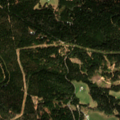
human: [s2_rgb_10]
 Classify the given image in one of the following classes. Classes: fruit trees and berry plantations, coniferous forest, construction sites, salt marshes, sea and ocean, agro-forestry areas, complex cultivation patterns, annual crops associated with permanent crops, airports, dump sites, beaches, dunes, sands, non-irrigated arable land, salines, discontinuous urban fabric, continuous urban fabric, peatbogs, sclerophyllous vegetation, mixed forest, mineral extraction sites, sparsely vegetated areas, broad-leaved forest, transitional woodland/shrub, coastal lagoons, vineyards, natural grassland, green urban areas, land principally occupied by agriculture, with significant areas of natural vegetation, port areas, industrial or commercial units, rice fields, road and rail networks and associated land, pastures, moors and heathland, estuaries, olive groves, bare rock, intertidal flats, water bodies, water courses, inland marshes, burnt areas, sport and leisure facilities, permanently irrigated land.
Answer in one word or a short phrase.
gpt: pastures, land principally occupied by agriculture, with significant areas of natural vegetation, coniferous forest